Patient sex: M
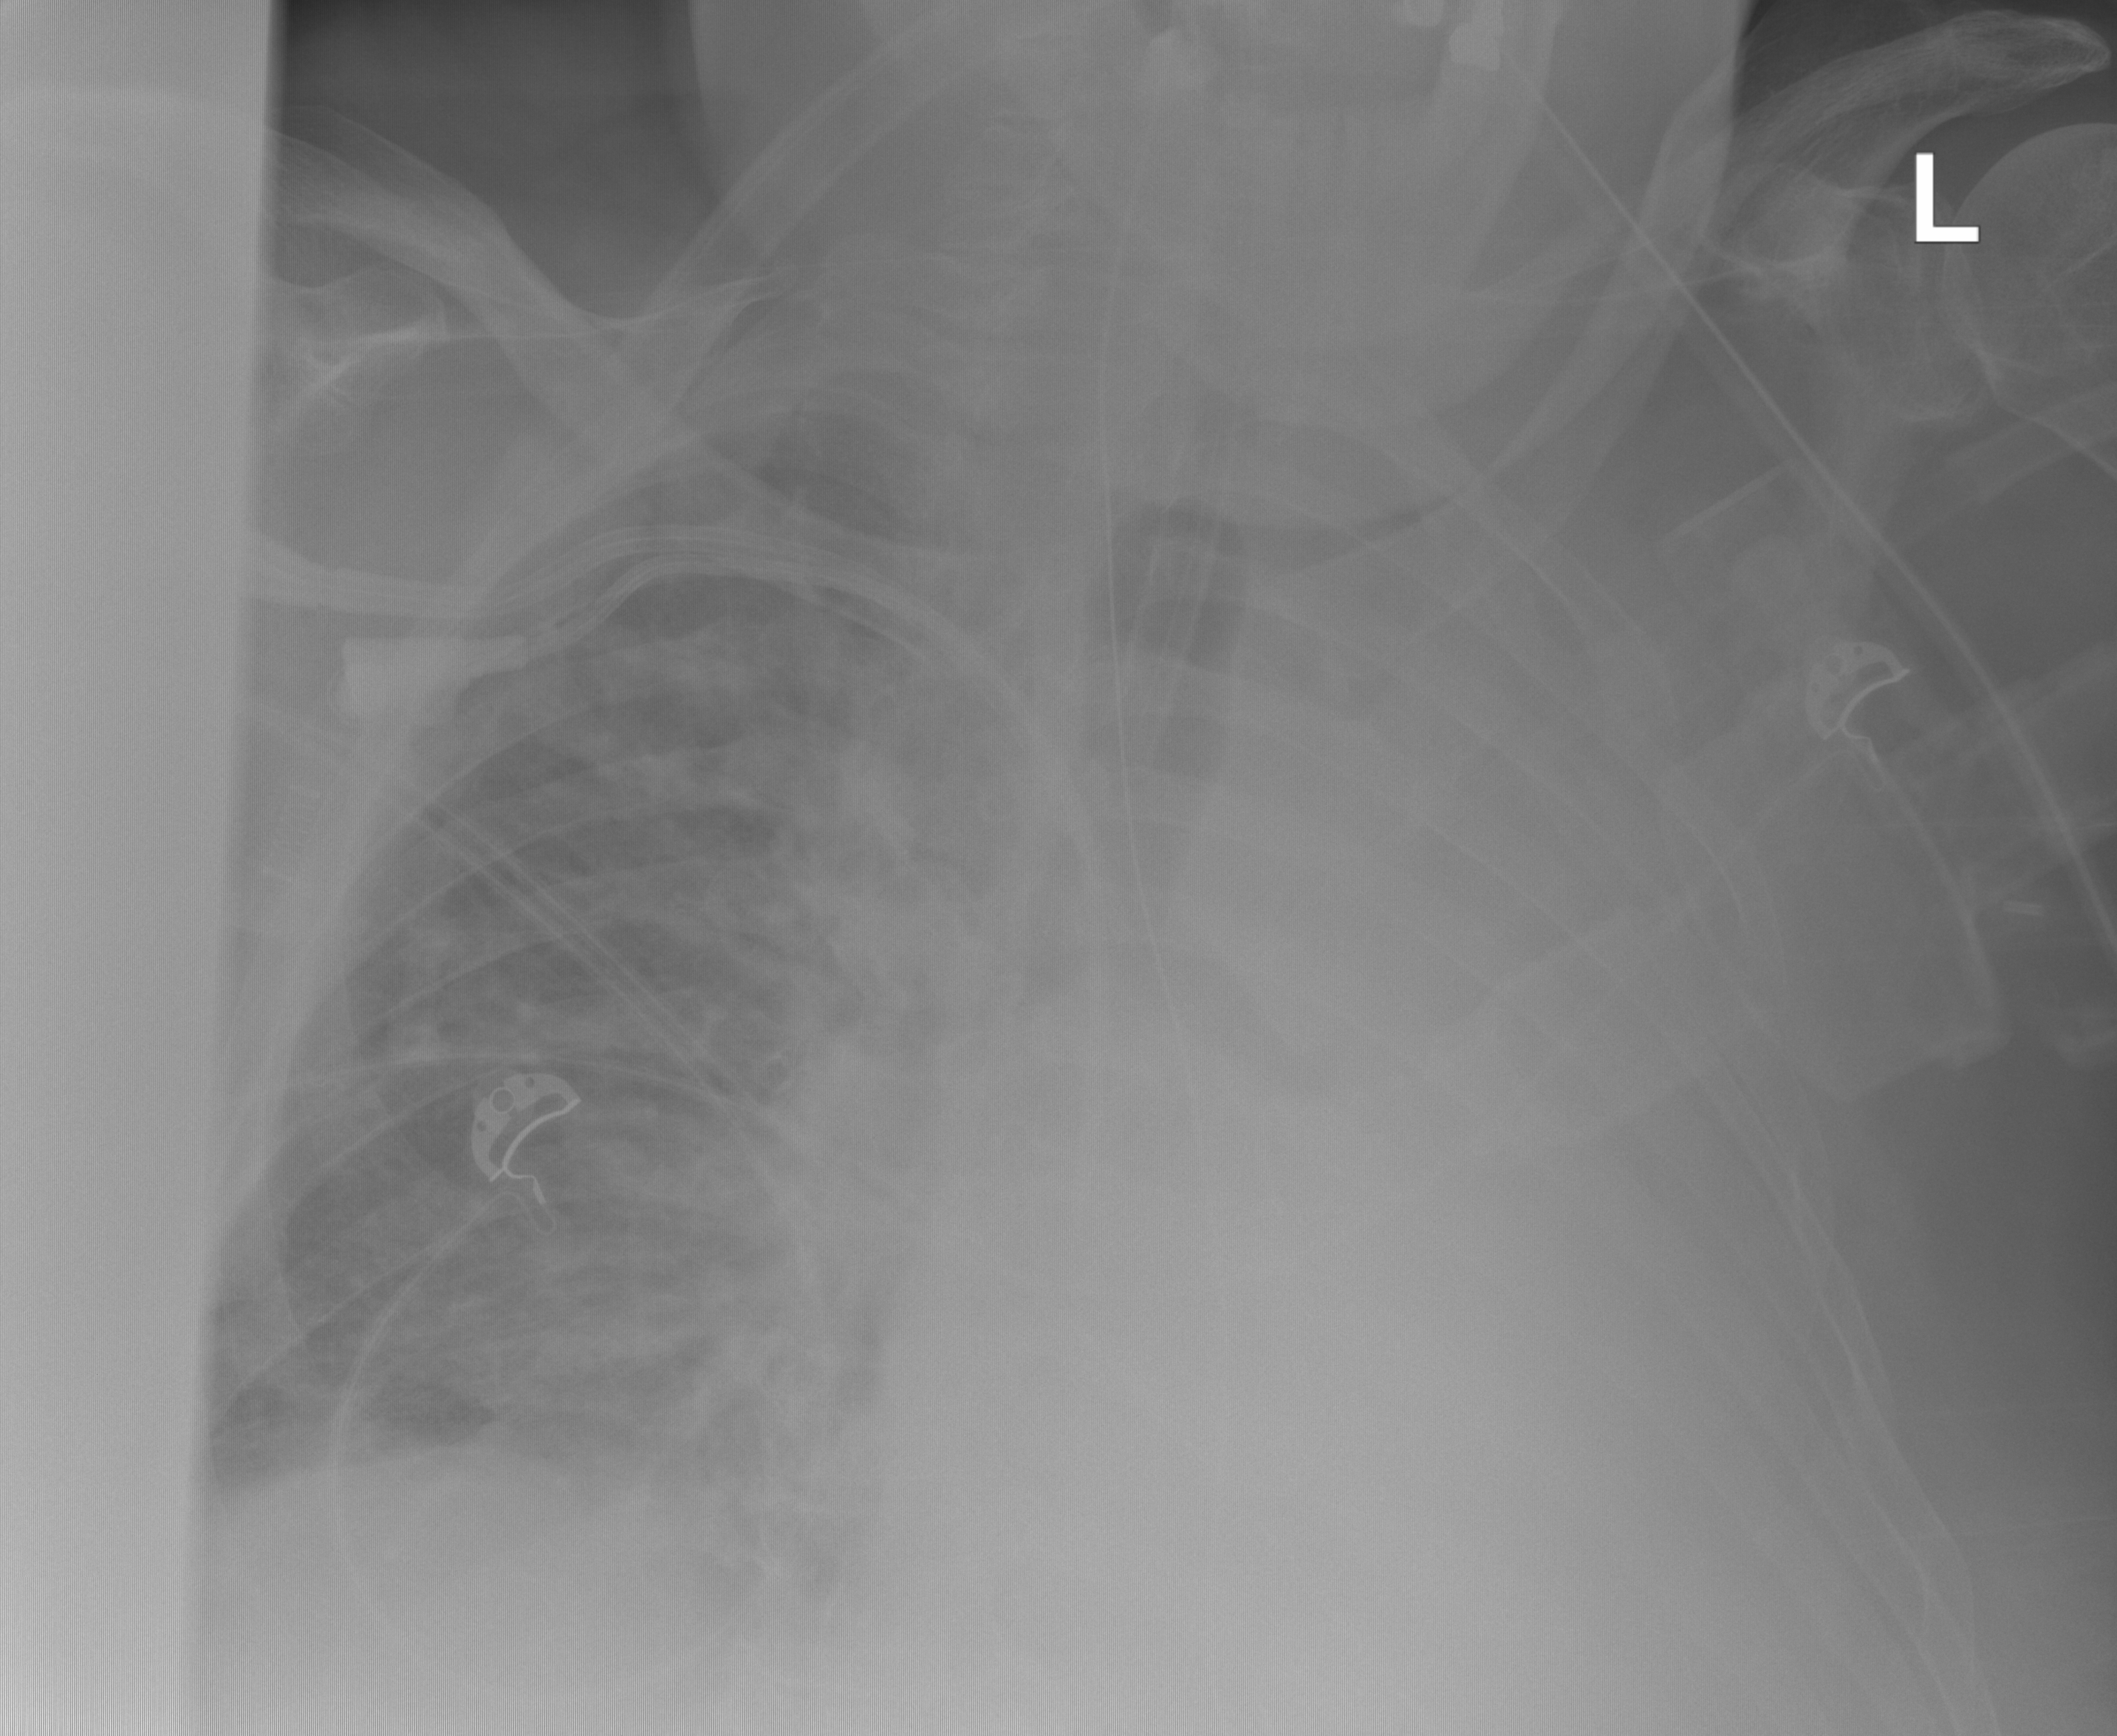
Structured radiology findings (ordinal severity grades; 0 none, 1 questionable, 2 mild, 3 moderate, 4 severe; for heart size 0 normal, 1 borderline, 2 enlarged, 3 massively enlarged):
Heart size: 2
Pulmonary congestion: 2
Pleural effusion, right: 2
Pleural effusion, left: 0
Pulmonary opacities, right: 3
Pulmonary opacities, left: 0
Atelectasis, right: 2
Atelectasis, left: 4